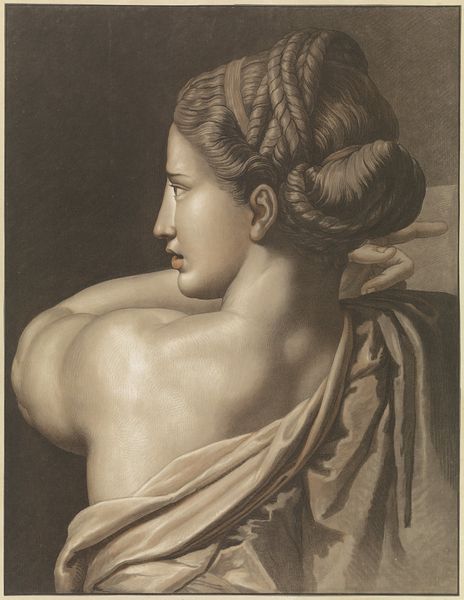
Titel: Vrouw wijzend, op de rug gezien
Künstler: Gilles Demarteau
Standort: Amsterdam
Institution: Rijksmuseum
Schlagwörter: red, face, hair, nose, painting, portrait, robe, woman, pink, brown, hand, greek, naked, nude, roman, ear, black and white, shadow, mouth, sculpture, drapery, neck, shoulder, rome, art, back, eye, bare, finger, goddess, lips, shoulders, shade, act, hairband, sepia, muscles, braid, braids, sexual, worry, fold, plaits, bare shoulder, poised, woman's back, woman with braids, woman in cloak, woman's shoulder